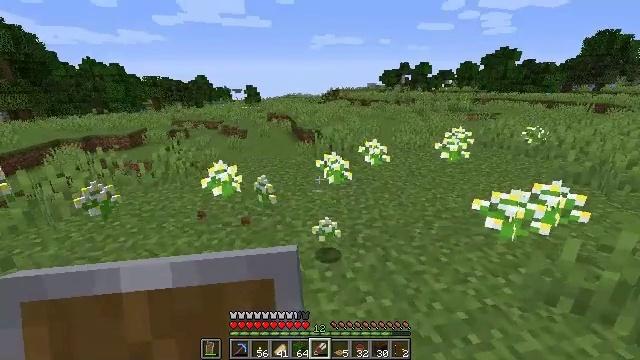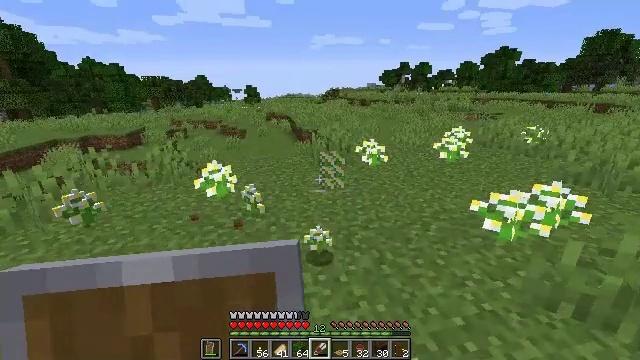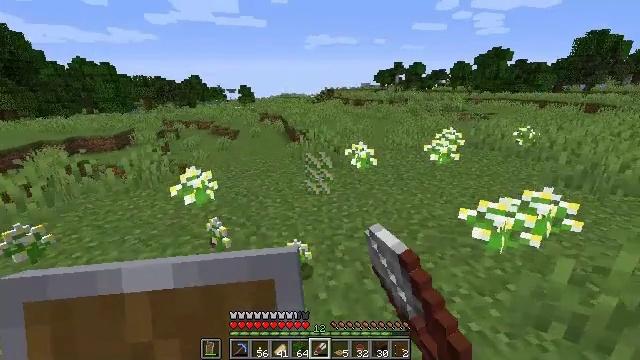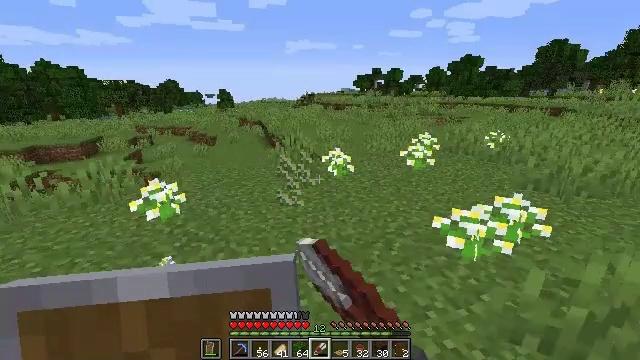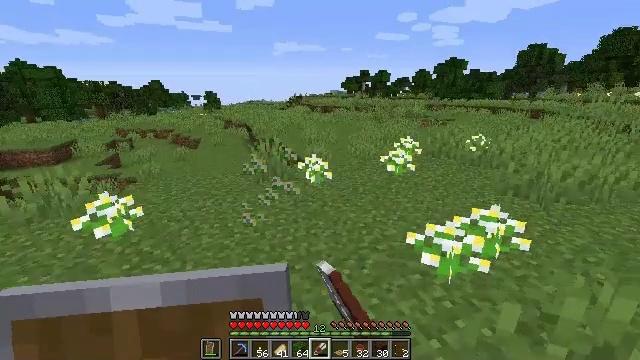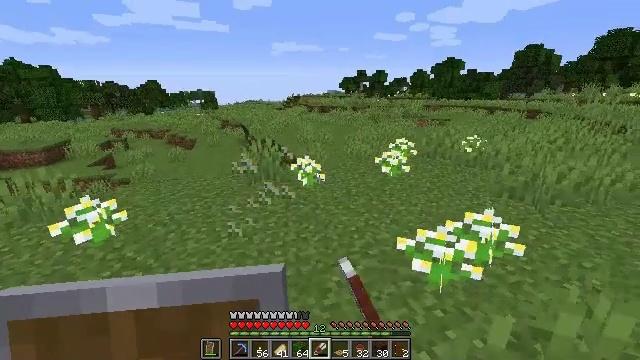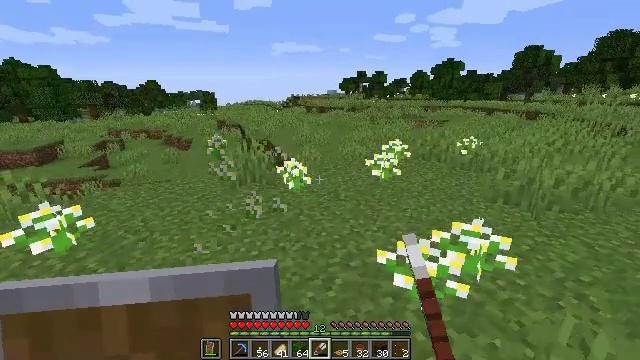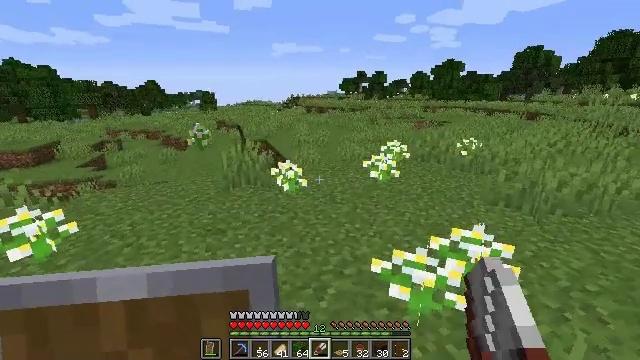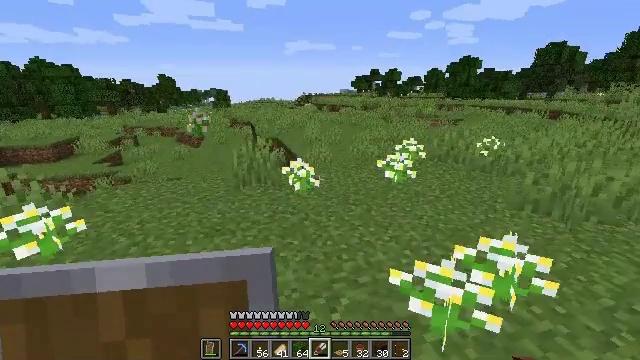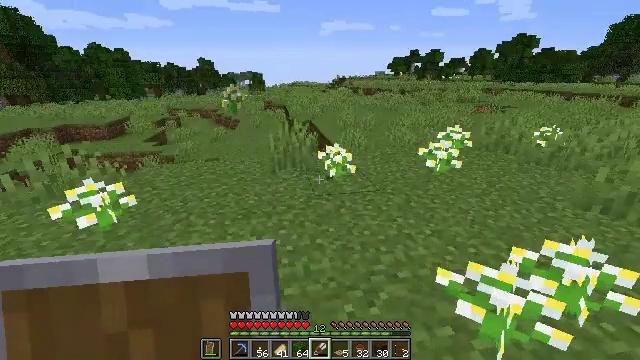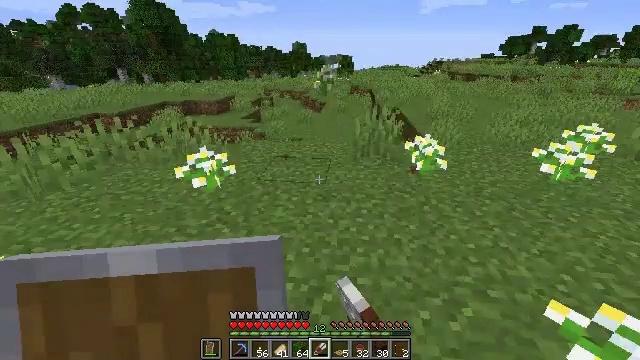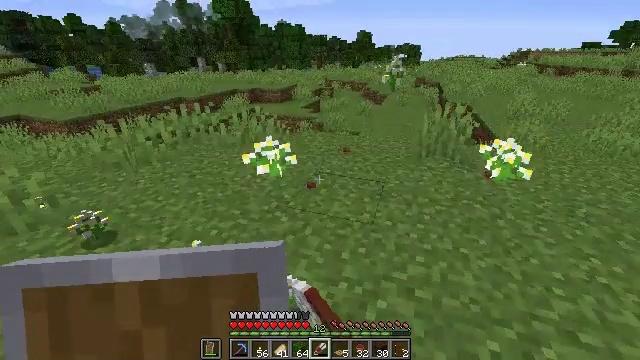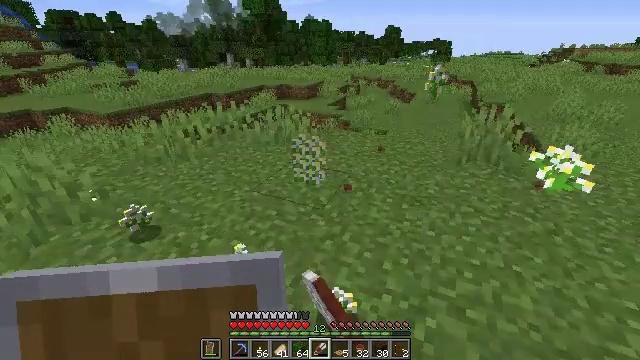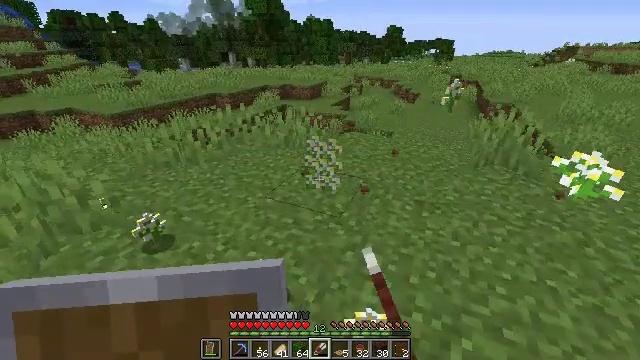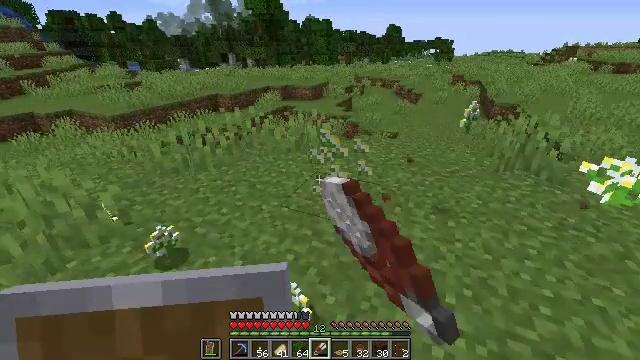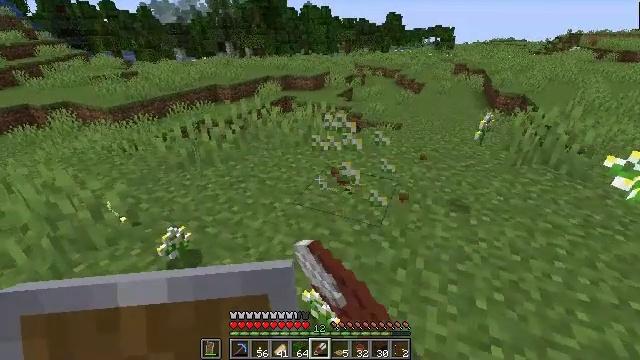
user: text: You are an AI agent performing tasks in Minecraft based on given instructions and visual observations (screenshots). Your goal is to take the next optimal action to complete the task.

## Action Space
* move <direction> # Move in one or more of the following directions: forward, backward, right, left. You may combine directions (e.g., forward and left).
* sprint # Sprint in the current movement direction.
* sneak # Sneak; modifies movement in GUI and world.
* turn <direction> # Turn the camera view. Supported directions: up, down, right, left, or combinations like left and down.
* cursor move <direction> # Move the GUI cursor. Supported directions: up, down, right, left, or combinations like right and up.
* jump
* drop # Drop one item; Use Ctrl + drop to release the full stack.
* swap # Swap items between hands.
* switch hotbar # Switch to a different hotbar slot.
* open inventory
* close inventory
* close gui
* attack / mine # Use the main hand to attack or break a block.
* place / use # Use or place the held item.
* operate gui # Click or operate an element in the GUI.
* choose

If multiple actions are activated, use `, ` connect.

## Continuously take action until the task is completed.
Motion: motion action
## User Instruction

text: Break the azure bluet to pick it up.
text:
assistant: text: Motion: move forward and move right, attack / mine
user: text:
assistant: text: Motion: move forward and move right, turn right, attack / mine
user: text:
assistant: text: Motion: move forward and move right, turn right and up, attack / mine
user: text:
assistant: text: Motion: move forward and move right, turn right, attack / mine
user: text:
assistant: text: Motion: move forward and move right, attack / mine
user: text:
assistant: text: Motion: move forward and move right, attack / mine
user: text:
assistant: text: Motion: move forward and move left, attack / mine
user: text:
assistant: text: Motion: move forward and move left, turn left, attack / mine
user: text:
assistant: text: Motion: move left, turn left and down, attack / mine
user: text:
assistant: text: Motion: move left, turn left and down, attack / mine
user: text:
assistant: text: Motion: move left, turn left and down, attack / mine
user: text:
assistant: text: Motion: move forward and move left, turn left, attack / mine
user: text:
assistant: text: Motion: move forward and move left, attack / mine
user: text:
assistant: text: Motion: move forward and move left, attack / mine
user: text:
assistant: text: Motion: move forward and move left, turn down, attack / mine
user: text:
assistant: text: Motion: move forward and move left, turn right and down, attack / mine
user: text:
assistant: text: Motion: move forward and move left, turn right, attack / mine
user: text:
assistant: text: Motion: move forward and move left, turn right and down
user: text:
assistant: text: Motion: move forward and move left, turn right and down
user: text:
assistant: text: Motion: move forward and move left, turn right and down
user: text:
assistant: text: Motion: move forward and move left, turn right and down
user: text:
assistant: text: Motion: move forward and move left, turn right
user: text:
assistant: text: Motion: move forward, turn right and up
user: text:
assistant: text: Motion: move forward, turn right
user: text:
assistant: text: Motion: move forward
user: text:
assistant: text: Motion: move forward
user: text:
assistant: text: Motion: move forward and move left
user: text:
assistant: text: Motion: move forward and move left
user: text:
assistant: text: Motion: move forward and move left, turn right and up
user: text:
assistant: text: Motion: move forward and move left, turn right and up